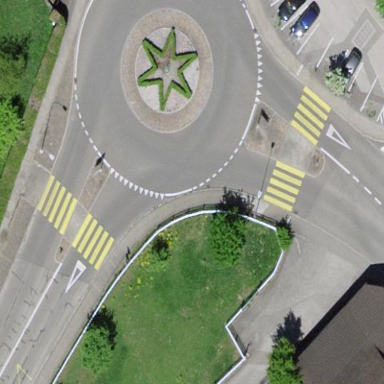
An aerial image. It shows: Secondary road around roundabout.